Field crop: maize
Growth stage: 2
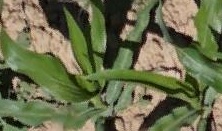
Species: maize